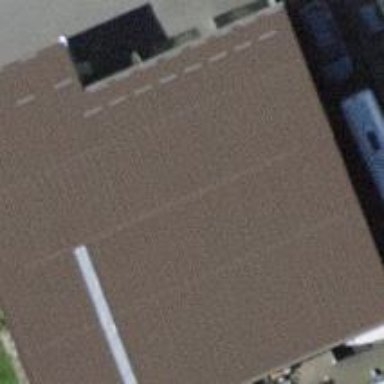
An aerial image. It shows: Car repair shop.